Current action and preconditions to check: trajectory_clear

Your task: For each precondition in the list above, predict whether it will hold at this action.

Consider the current scene as observed from the mobile robot's camera, and analyze the predicted future states of all dynamic agents (e.g., people, animals, vehicles, or any moving entities) within the NEXT SECOND.

IMPORTANT: Only answer "very likely" if you are absolutely certain—based on strong, clear evidence—that a dynamic agent will violate the precondition in the predicted future state. Do NOT answer "very likely" for unlikely, ambiguous, or low-probability risks.

Ask yourself for each precondition: Is there a high probability, with clear and convincing evidence, that the predicted future states of any dynamic agent will interfere with the predicted future state of the currently executing action within the NEXT SECOND, causing that precondition to fail?

Assess the risk level based on these predictions. Use "likely" or "very likely" if motions create a clear risk of interference.

Use "neutral" or "improbable" if agents are nearby but their predicted paths are clearly diverging or non-conflicting.

Failure Risk Categories: "very improbable", "improbable", "neutral", "likely", "very likely"

Answer Format: Output ONLY the probability_of_failure value from these categories: "very improbable", "improbable", "neutral", "likely", "very likely"

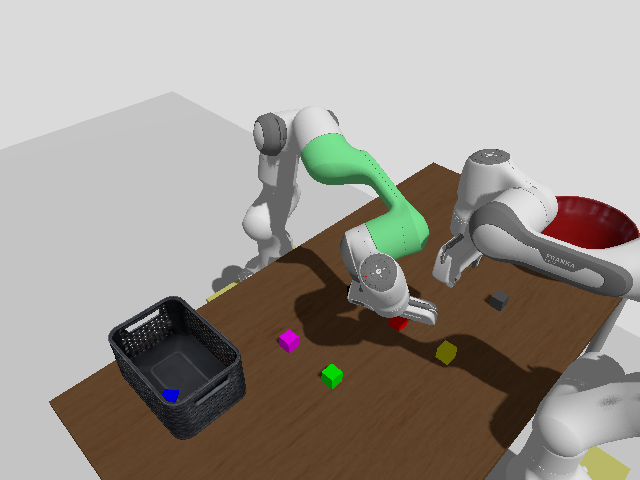

Answer: neutral